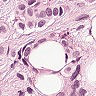
Metastatic tissue present: yes